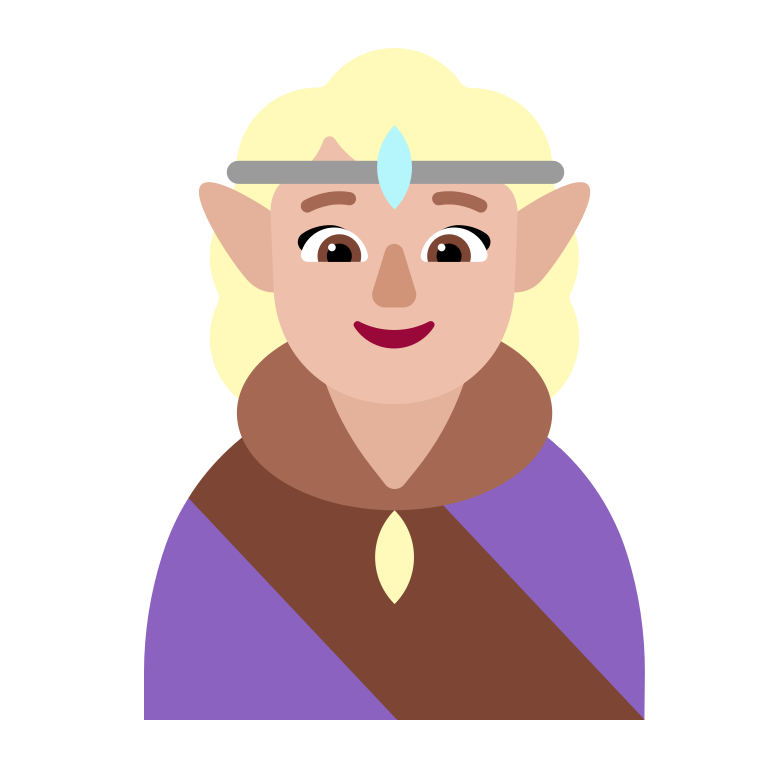
woman elf flat  light